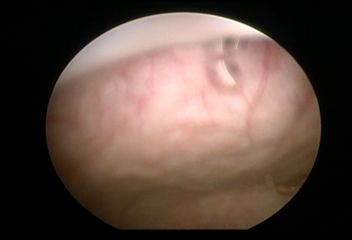
Modality: WLC
Class: Normal mucosa
Bladder cancer association: No